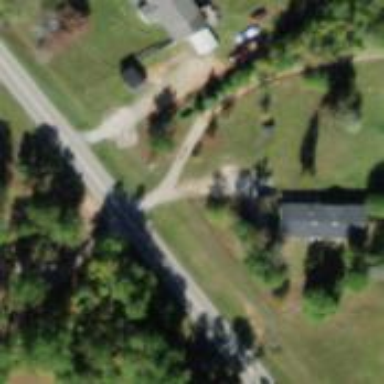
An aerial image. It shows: Driveway leading to service road.